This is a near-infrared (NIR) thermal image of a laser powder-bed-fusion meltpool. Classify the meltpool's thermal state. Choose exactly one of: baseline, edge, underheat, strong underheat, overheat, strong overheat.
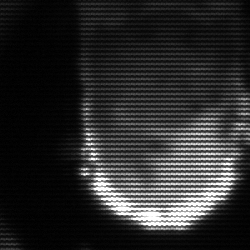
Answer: baseline